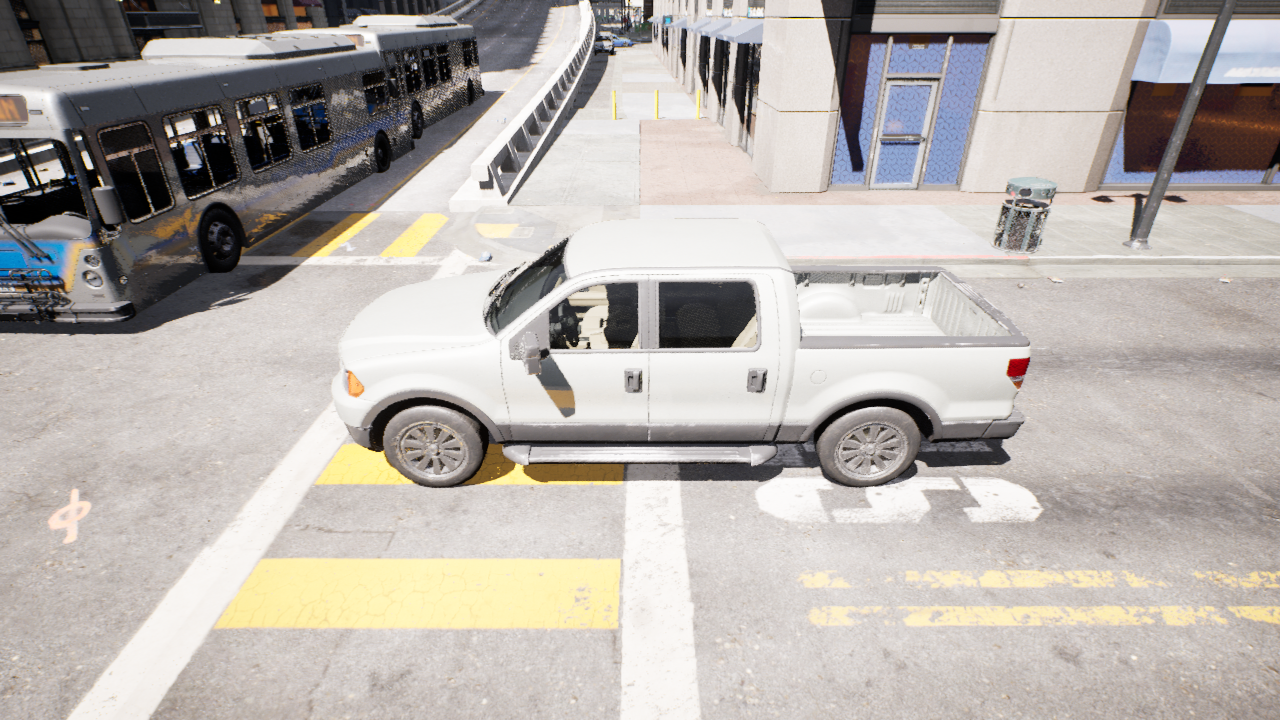
Venue: residential
Lighting: clear day
Vehicle rig: pickup